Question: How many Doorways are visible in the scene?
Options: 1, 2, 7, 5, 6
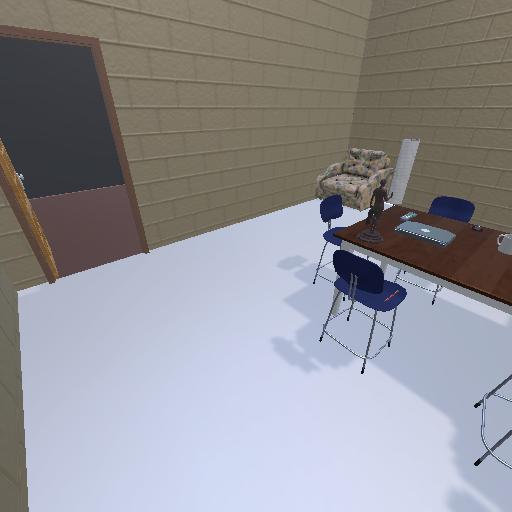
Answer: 1